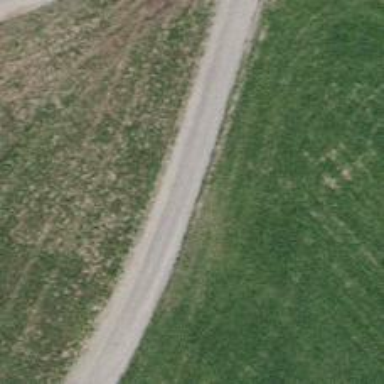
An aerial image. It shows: Bridleway.